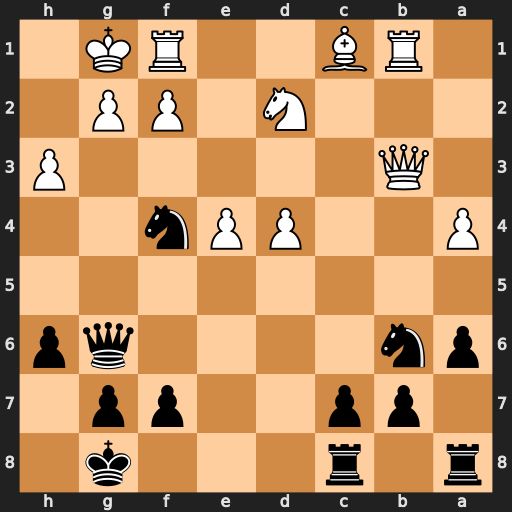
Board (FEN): r1r3k1/1pp2pp1/pn4qp/8/P2PPn2/1Q5P/3N1PP1/1RB2RK1
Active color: b
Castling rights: -
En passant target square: -
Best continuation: Qxg2#